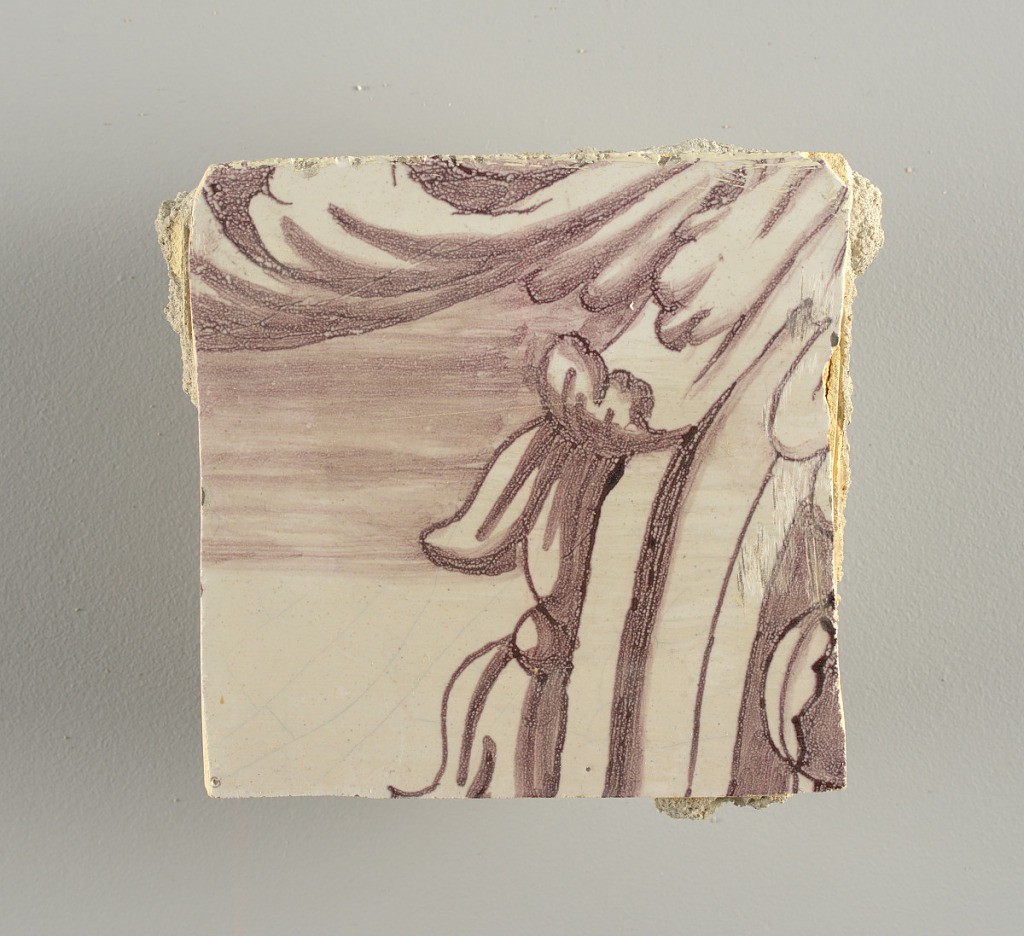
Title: Wall facing
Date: ca. 1725
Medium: Tin-glazed earthenware, underglaze
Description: Horizontal rectangle.  Thirty-seven tiles wide and twenty-one high with opening for door or window nineteen and one-half tiles high and twelve wide.  To left and right of opening, centered canopy above. Left, woman representing Hope, right, a sculputure urn.  Centered above opening, a mascaron.  Arabesque design of foliage.